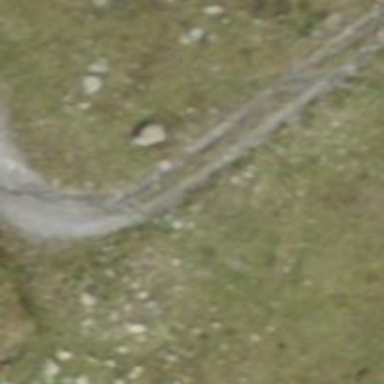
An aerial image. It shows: Dirt track with grade 3 quality.